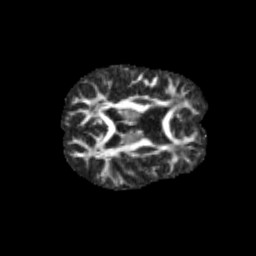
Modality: FA
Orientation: axial
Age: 11
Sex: female
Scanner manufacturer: siemens
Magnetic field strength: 3 T
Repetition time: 3.8 s
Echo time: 0.07 s